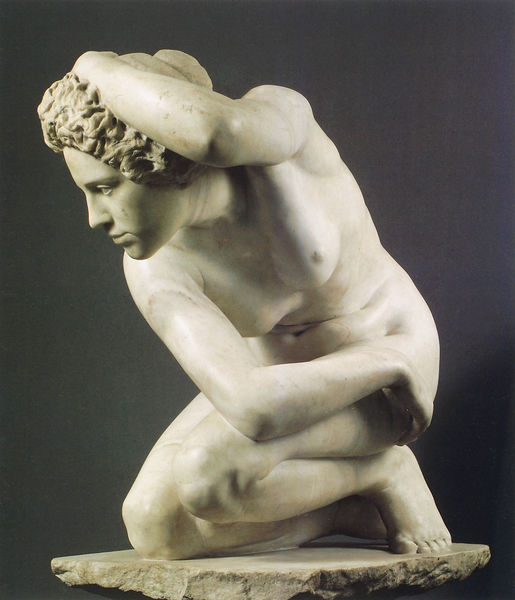
Titel: Kauernde
Künstler: Max Klinger
Schlagwörter: akt, hand, kopf, nackt, brust, busen, frau, marmor, nase, rücken, arm, augen, gesicht, sockel, stein, hals, figur, haare, pose, locken, skulptur, bein, brüste, haltung, position, weiblich, büste, bauch, bildhauerei, ellenbogen, fuss, hüfte, schutz, mamor, hockend, hockt, kinend, koerper, weibl, gesichrt